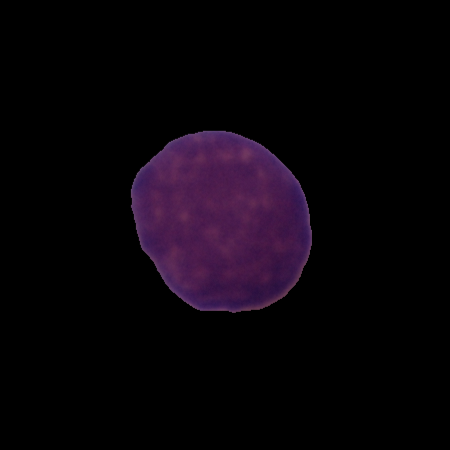
Label: healthy